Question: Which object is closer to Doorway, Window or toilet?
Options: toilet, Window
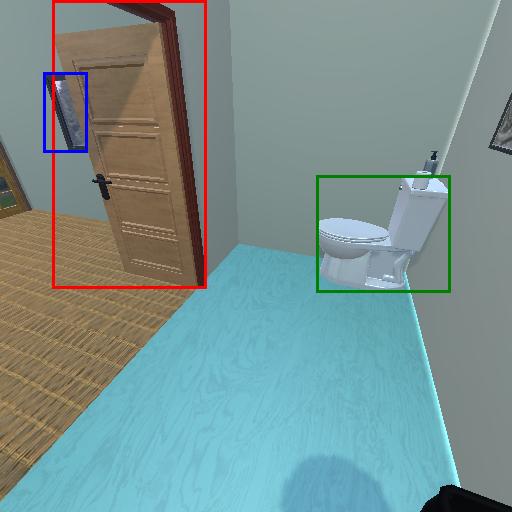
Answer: toilet